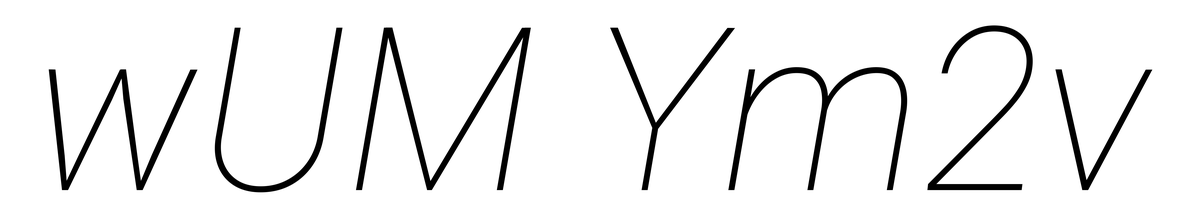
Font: Roboto-Italic_Thin_Italic